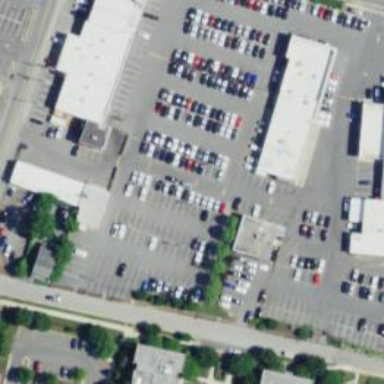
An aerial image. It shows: Retail area.